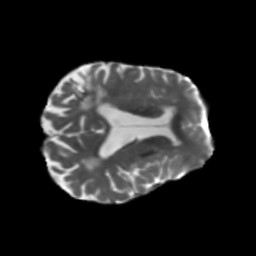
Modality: T2w
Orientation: axial
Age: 73
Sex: female
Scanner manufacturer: siemens
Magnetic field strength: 3 T
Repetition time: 5.25 s
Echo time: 0.08 s